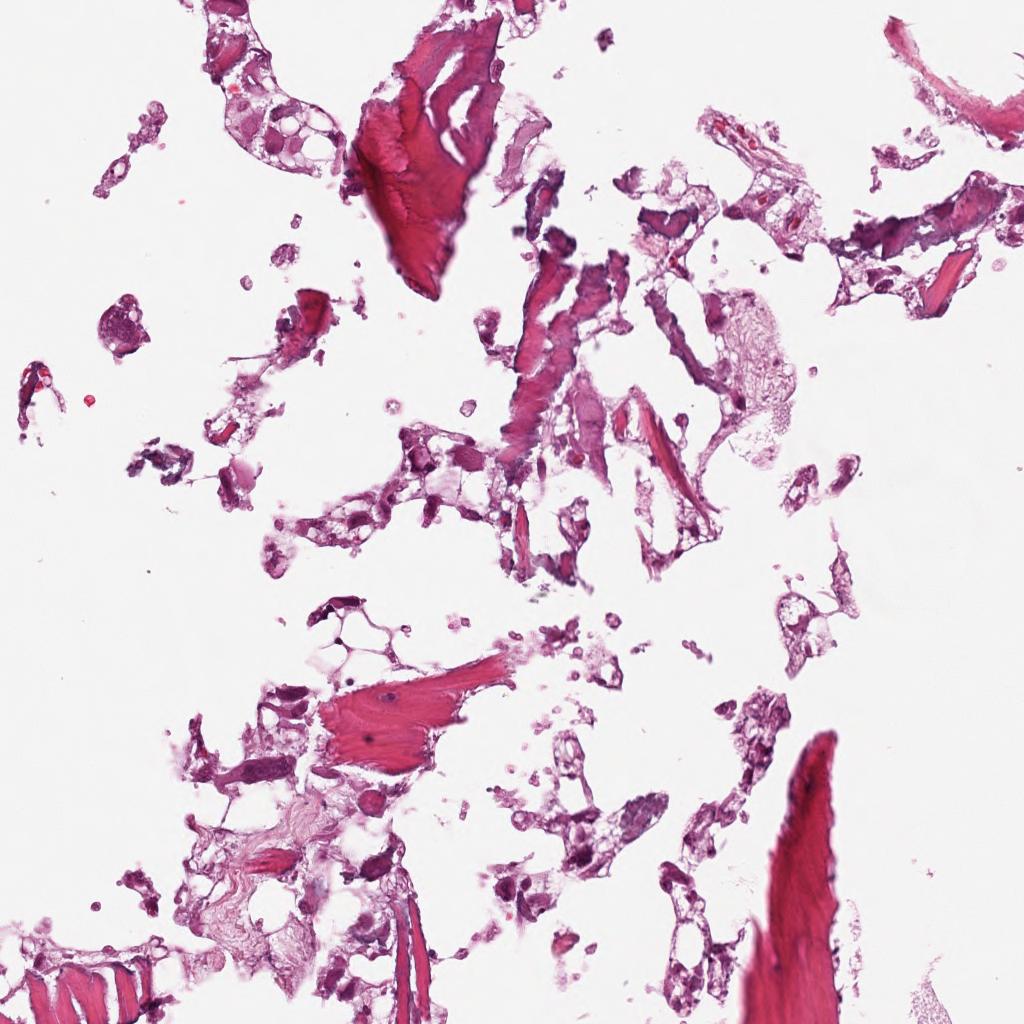
Label: Non-Tumor